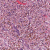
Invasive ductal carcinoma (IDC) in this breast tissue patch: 0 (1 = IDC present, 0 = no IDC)